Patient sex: M
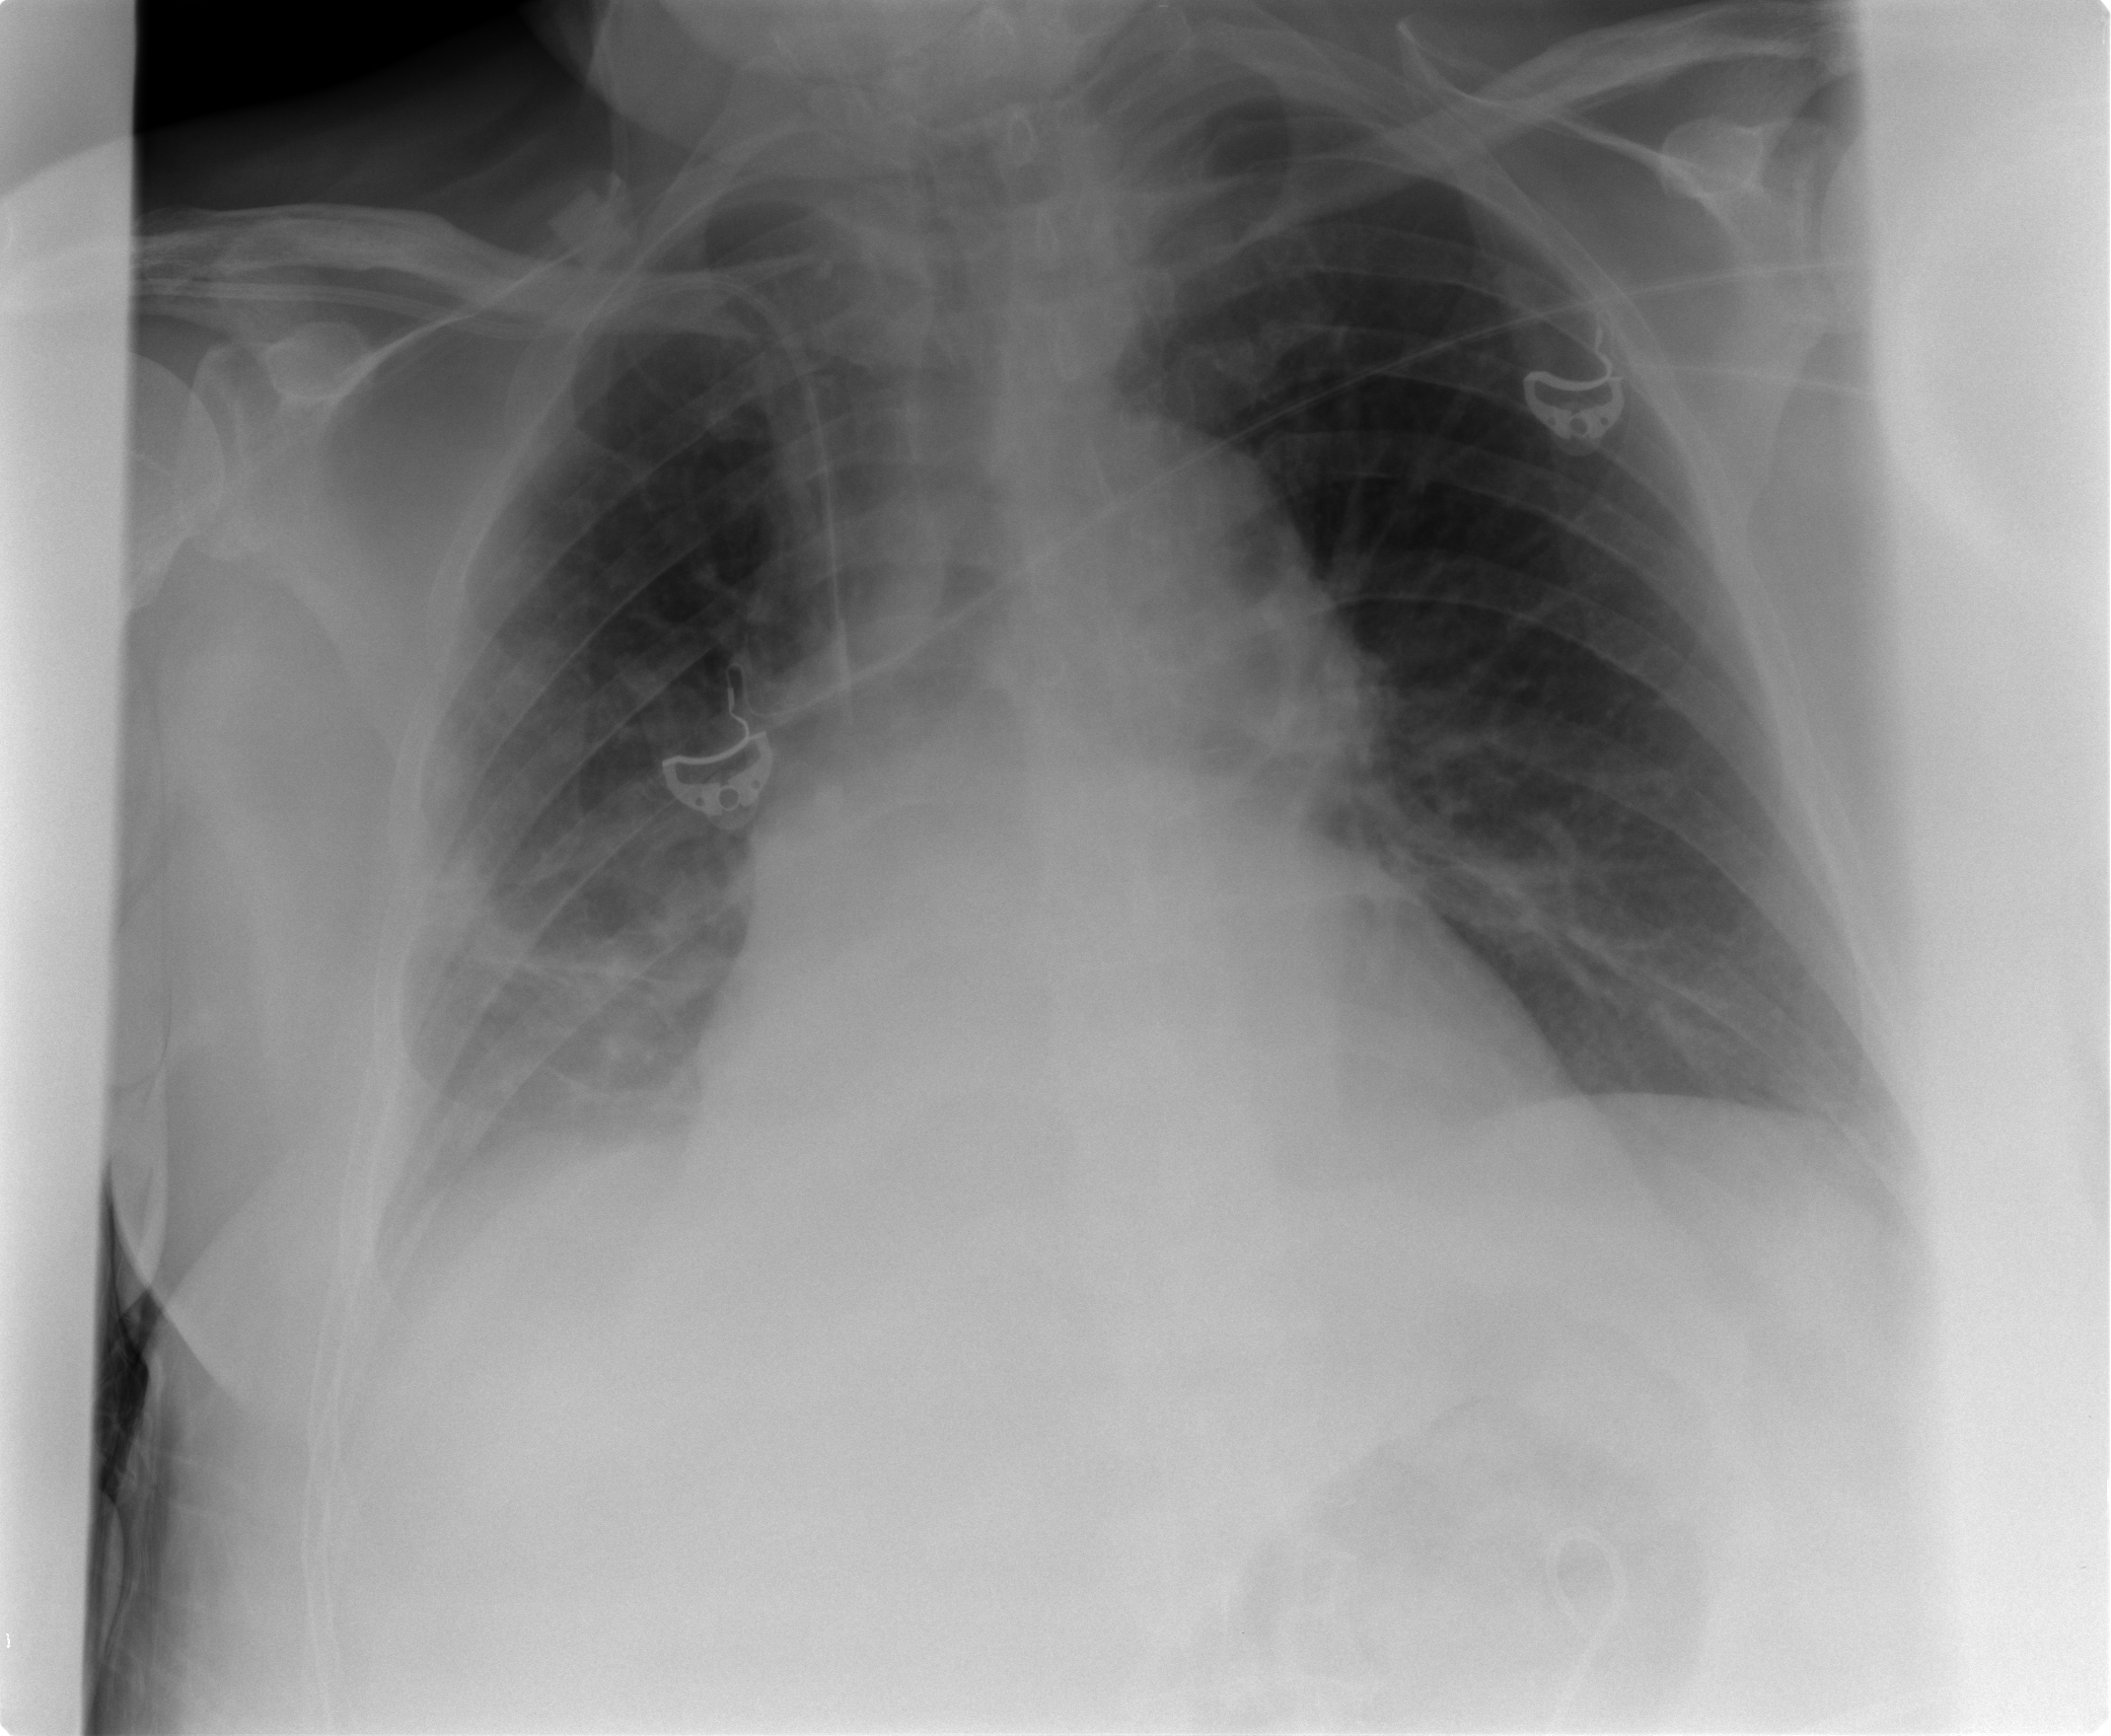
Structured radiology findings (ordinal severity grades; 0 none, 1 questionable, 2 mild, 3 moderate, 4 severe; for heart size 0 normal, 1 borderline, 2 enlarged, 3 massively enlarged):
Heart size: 0
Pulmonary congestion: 0
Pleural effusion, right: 2
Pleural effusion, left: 2
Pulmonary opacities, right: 0
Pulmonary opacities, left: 0
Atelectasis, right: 3
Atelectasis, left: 2